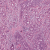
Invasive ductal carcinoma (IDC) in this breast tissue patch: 1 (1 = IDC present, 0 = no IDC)